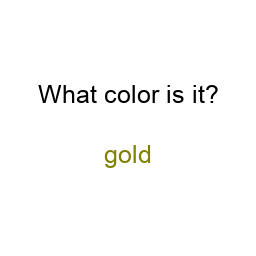
Color: olive
Color name shown: gold
Background color: white
Question text color: black